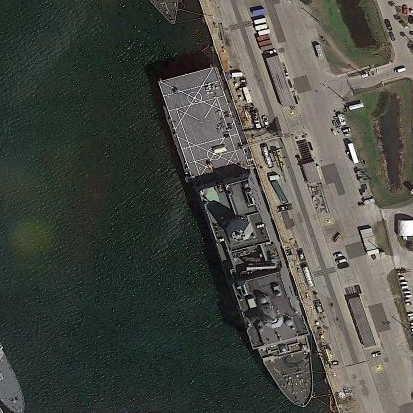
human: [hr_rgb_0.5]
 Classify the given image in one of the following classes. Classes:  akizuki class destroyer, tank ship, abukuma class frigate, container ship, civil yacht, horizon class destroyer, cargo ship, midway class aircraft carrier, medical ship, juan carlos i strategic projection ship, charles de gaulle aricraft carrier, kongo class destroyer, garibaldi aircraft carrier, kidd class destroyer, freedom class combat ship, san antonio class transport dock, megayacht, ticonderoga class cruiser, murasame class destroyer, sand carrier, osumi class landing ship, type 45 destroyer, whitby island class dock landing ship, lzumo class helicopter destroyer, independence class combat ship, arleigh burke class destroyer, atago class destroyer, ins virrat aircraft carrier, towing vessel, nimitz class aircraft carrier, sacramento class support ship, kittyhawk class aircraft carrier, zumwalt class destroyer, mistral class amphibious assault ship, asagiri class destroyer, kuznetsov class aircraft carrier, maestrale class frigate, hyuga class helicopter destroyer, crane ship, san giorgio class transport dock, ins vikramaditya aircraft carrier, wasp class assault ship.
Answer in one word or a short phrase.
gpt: San Antonio class transport dock